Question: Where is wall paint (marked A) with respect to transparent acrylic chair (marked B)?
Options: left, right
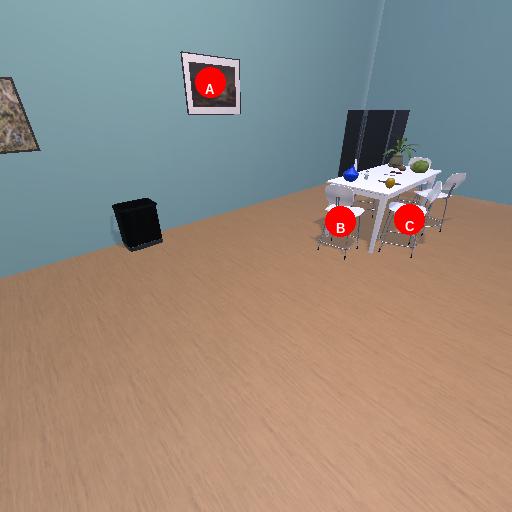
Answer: left